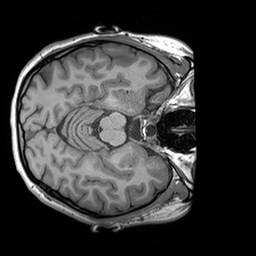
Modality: T1w
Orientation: axial
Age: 22
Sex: male
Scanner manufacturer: siemens
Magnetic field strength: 3 T
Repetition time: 1.6 s
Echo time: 0.00236 s